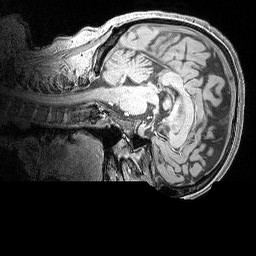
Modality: MP2RAGE
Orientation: sagittal
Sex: female
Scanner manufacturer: siemens
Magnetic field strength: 3 T
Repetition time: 5 s
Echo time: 0.00292 s